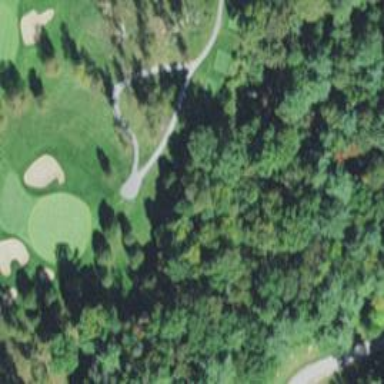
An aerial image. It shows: Service road used as golf cart path.